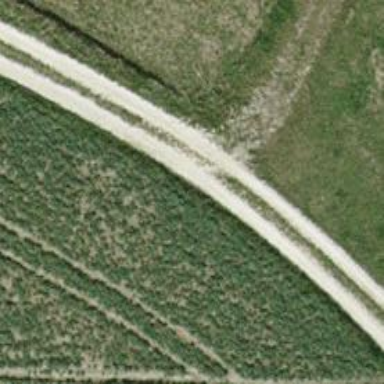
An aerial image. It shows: Grass track with grade4 surface.